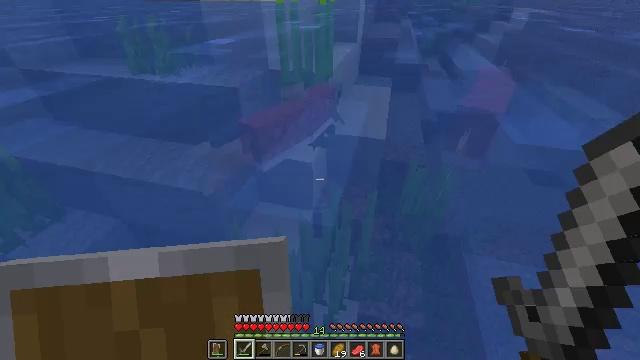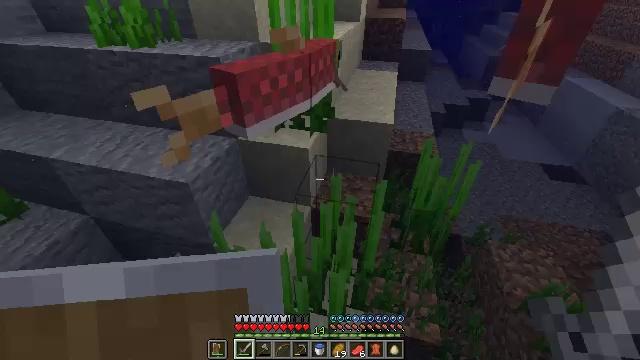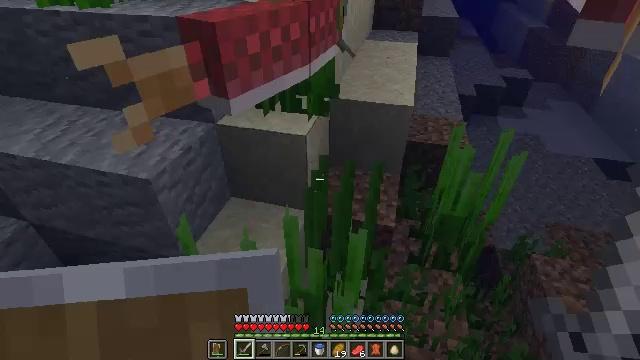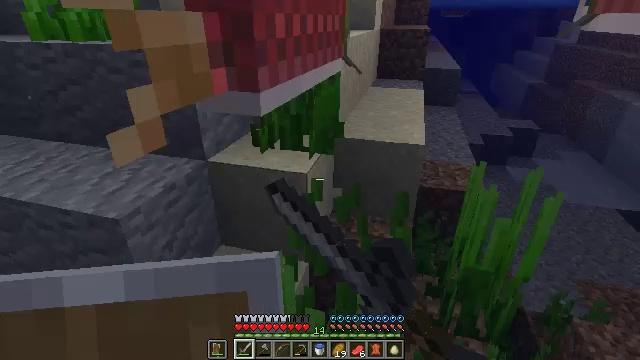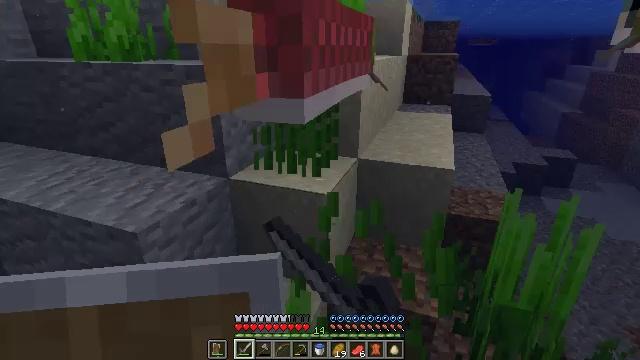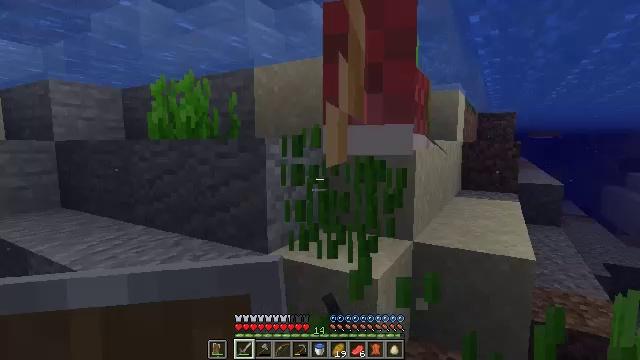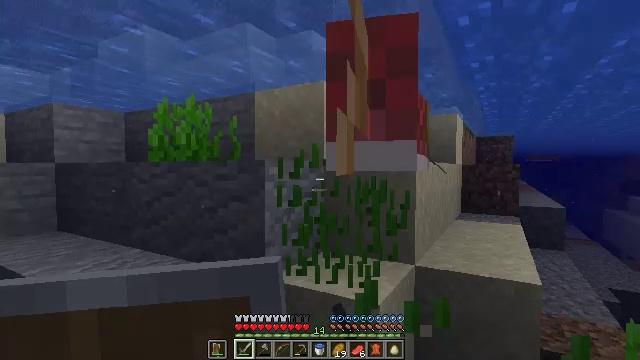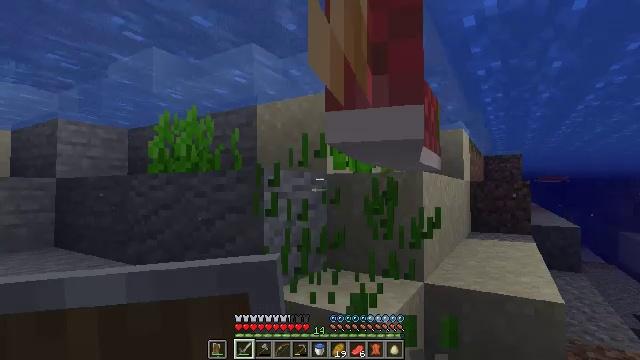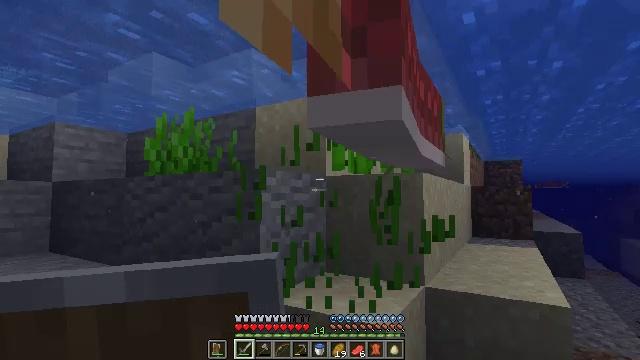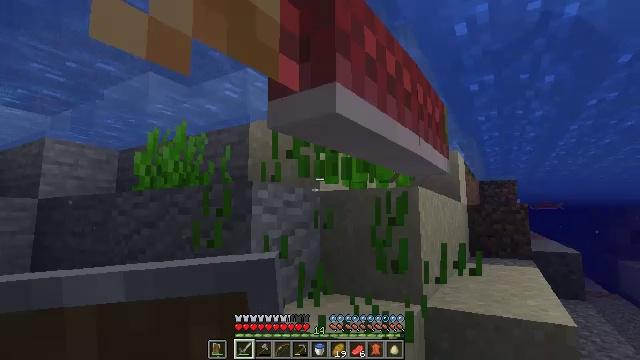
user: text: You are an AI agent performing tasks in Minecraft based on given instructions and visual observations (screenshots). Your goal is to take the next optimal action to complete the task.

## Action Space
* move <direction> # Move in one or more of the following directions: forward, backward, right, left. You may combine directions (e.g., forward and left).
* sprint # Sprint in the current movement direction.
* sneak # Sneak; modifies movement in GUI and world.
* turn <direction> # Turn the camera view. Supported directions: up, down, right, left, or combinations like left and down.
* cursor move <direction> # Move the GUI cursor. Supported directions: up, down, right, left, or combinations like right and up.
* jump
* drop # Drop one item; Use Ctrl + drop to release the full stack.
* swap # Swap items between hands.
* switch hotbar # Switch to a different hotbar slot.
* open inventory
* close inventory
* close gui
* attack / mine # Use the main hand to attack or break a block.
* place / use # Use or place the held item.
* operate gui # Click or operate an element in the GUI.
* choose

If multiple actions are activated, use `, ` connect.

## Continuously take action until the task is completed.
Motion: motion action
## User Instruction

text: Break the tall seagrass.
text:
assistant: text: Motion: move forward
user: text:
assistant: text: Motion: move forward, attack / mine
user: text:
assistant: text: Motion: move forward, turn up, attack / mine
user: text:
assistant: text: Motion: move forward, turn left and up, attack / mine
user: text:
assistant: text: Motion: move forward, turn left and up, attack / mine
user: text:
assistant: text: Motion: turn up, attack / mine
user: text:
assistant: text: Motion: turn left and up, attack / mine
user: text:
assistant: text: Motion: turn up, attack / mine
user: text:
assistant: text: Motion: turn up, attack / mine, jump
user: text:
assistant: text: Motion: attack / mine, jump